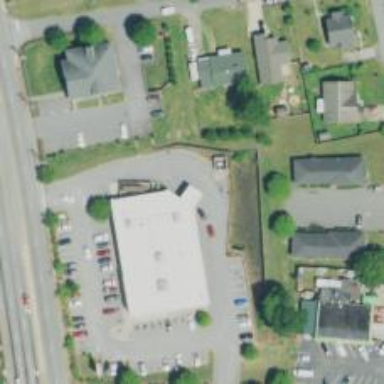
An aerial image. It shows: Pharmacy providing healthcare services.